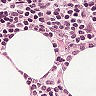
Metastatic tissue present: no